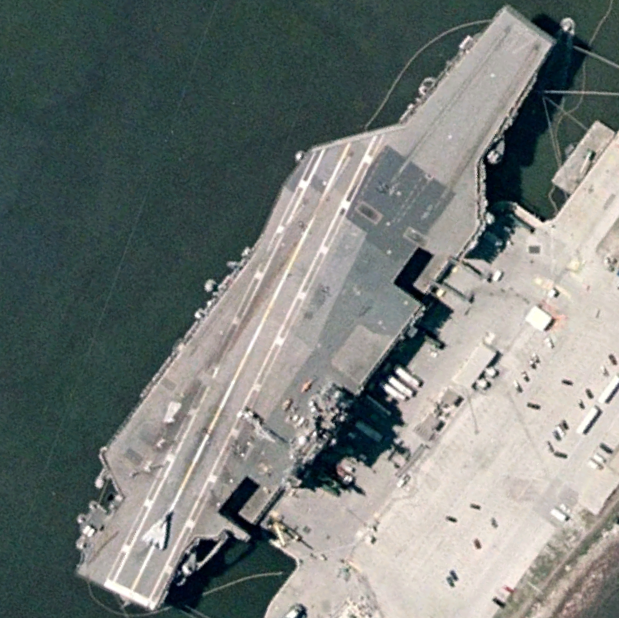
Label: aircraft_carrier